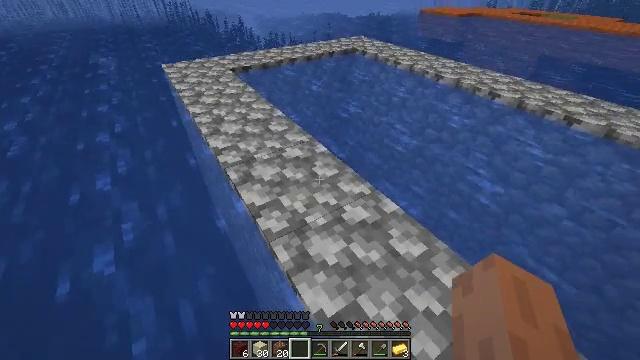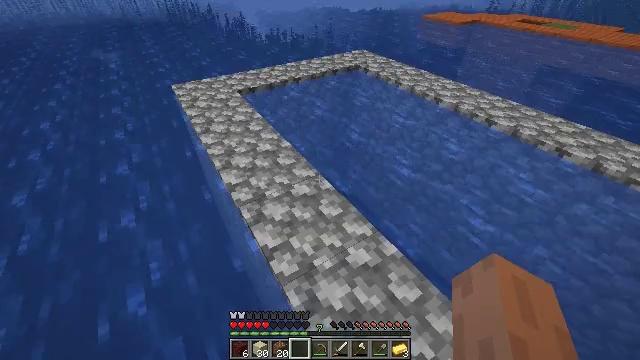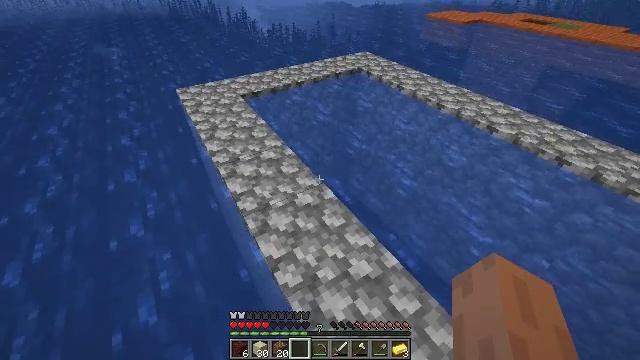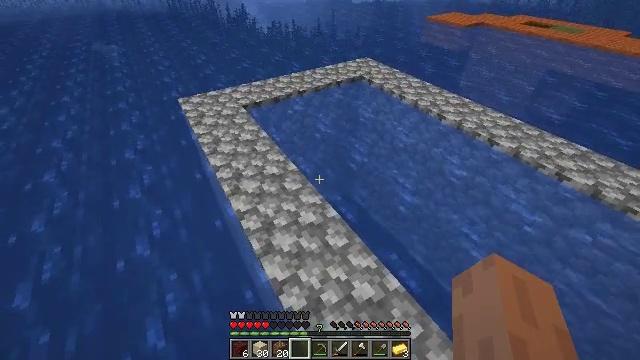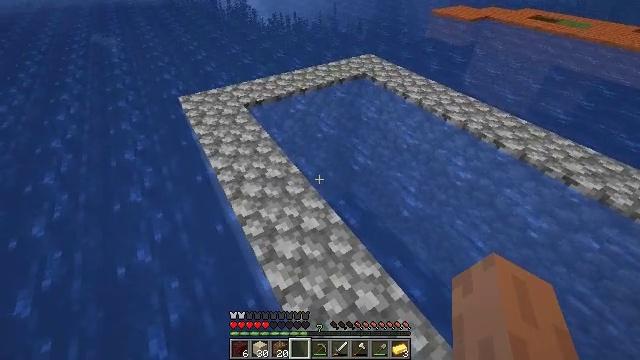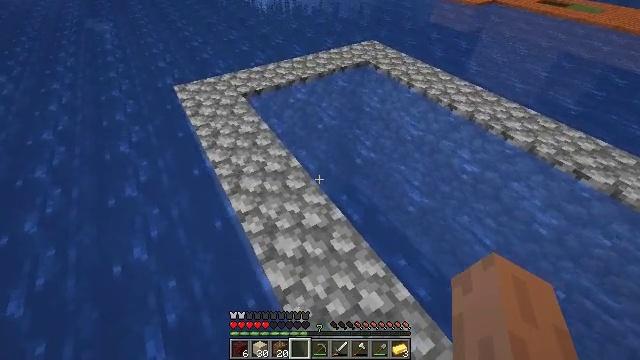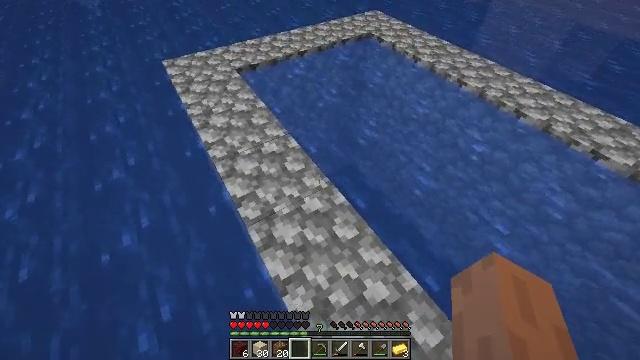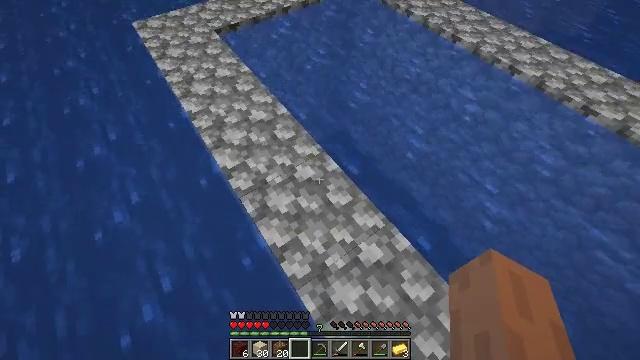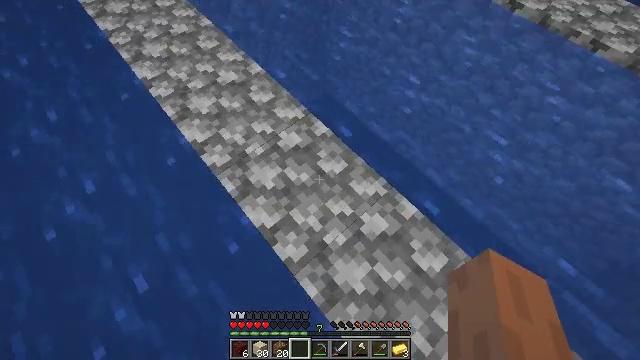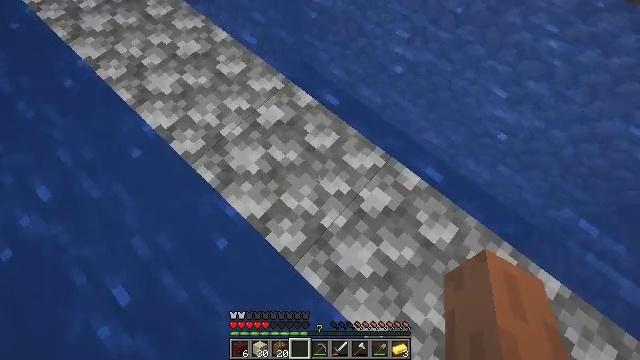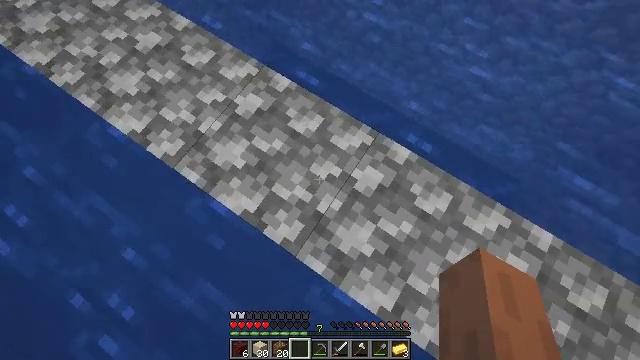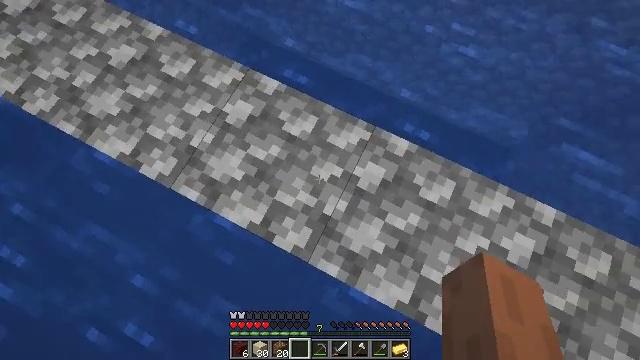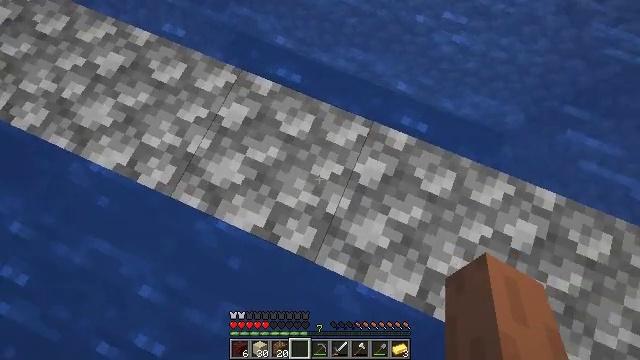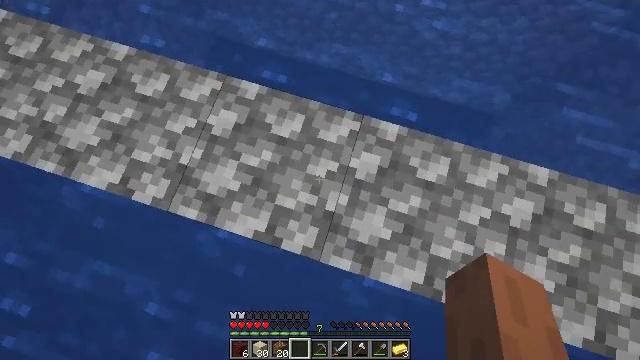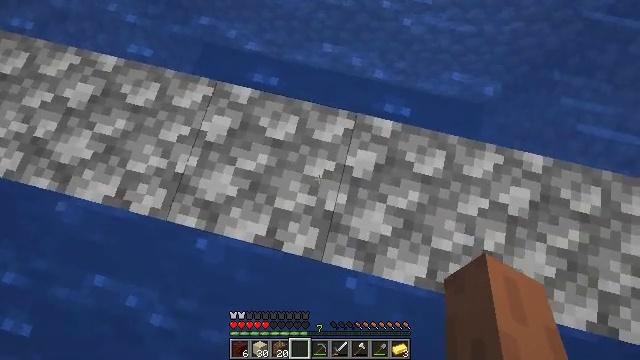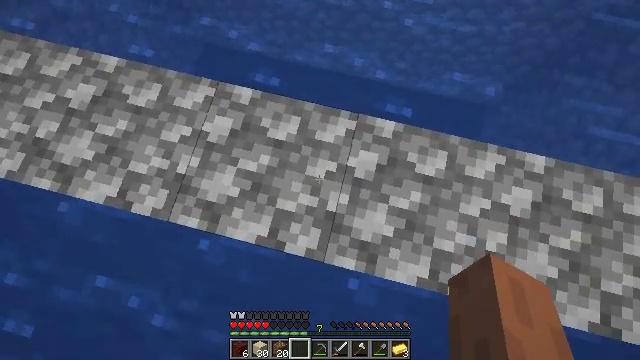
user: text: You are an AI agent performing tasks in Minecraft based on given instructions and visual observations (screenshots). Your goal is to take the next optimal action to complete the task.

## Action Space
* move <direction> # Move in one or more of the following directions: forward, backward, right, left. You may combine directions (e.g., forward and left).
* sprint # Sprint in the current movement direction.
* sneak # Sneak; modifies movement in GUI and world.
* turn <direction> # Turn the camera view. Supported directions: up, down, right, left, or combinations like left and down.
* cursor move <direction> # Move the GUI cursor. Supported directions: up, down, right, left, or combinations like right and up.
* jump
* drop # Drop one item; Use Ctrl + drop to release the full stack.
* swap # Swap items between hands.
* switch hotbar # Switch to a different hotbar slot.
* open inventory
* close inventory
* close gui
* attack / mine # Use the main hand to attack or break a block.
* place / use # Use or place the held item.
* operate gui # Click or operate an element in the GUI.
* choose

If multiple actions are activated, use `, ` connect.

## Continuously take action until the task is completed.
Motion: motion action
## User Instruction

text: Collect acacia planks from a structure.
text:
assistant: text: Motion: move forward, turn down, jump
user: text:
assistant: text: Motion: move forward, jump
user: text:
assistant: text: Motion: move forward, jump
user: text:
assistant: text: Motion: move forward, turn down, jump
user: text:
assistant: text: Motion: move forward, turn down
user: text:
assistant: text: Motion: move forward, turn down
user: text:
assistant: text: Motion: turn right and down
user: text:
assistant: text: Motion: turn right and down
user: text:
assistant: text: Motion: turn right and down
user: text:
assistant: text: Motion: turn right and down
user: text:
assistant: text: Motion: turn right and down
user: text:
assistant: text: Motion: turn right and down
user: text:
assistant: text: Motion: turn right
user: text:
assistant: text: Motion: turn right
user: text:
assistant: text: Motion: no_op
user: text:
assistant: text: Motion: no_op
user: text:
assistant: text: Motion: move left
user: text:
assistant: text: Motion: move left, turn right
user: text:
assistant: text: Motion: move left, turn right
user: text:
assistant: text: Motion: turn right
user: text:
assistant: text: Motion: no_op
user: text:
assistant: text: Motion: no_op
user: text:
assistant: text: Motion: turn right
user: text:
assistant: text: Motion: no_op
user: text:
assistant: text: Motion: no_op
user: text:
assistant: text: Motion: no_op
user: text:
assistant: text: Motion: no_op
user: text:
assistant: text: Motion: no_op
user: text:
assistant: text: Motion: no_op
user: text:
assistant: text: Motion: no_op